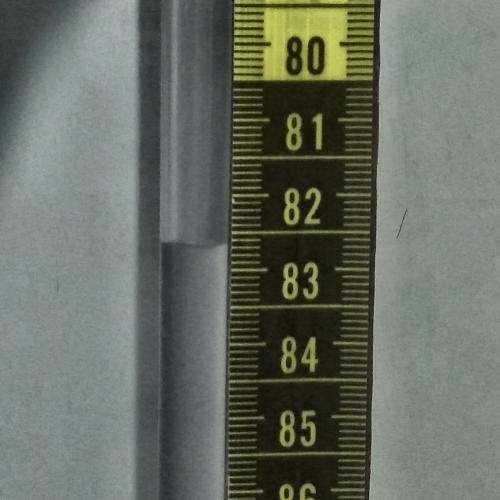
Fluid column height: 82.7 cm